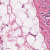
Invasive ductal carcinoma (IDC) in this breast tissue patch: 0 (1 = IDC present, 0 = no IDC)